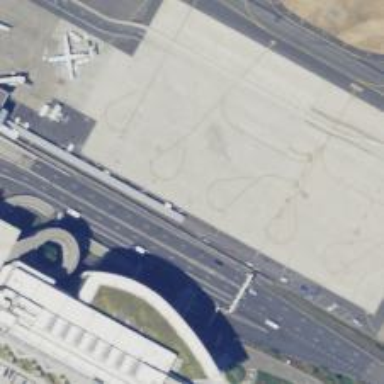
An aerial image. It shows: Airport gate.